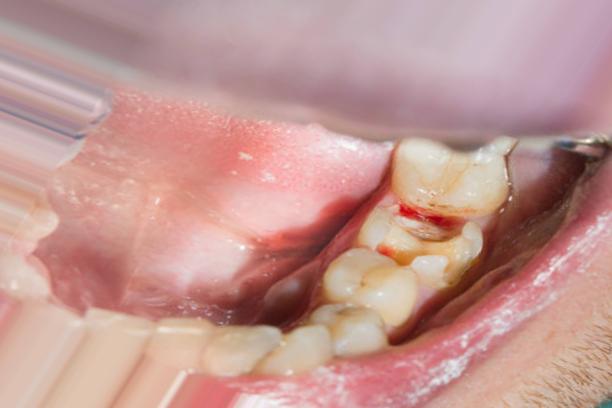
Condition: Caries